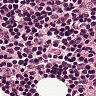
Metastatic tissue present: no